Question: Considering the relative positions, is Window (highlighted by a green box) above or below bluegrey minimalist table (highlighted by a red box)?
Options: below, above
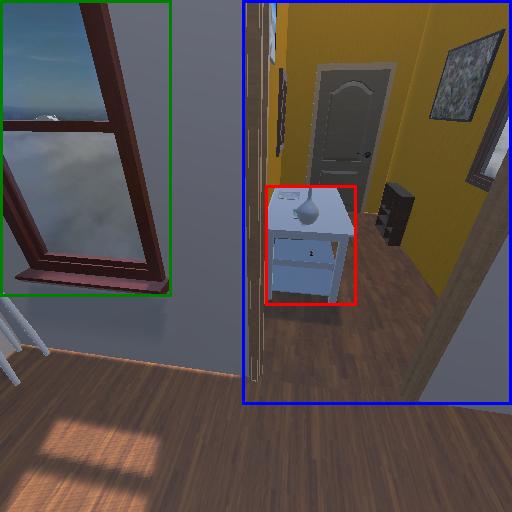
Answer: below